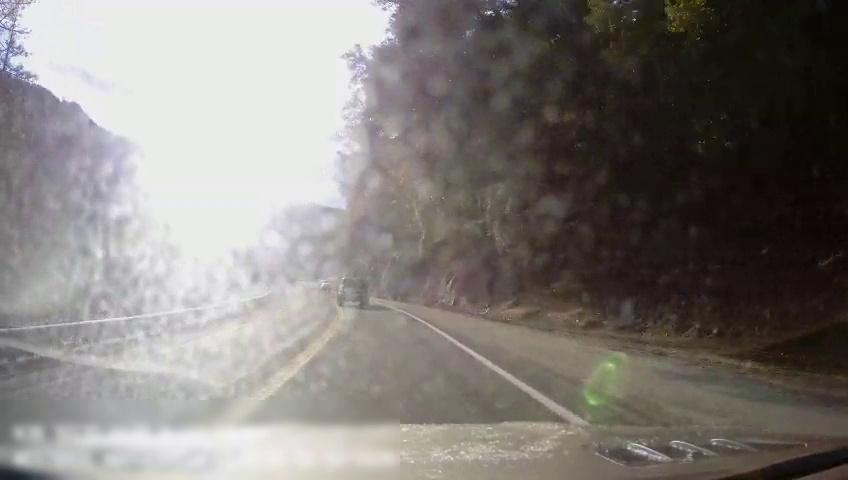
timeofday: Day
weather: Sunny
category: Drivable Space
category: Vehicles | Truck
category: Lanes | Current Lane
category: Lanes | Opposite Lane
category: Lanes | Opposite Lane
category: Lanes | Opposite Lane